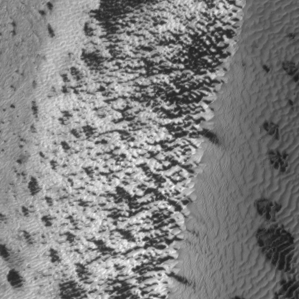
Label: frost